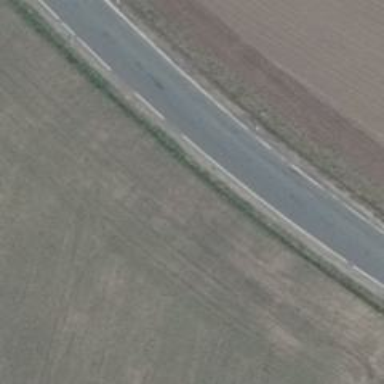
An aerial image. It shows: Secondary road with asphalt surface.